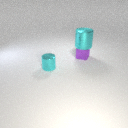
small purple metal cube behind small cyan metal cylinder